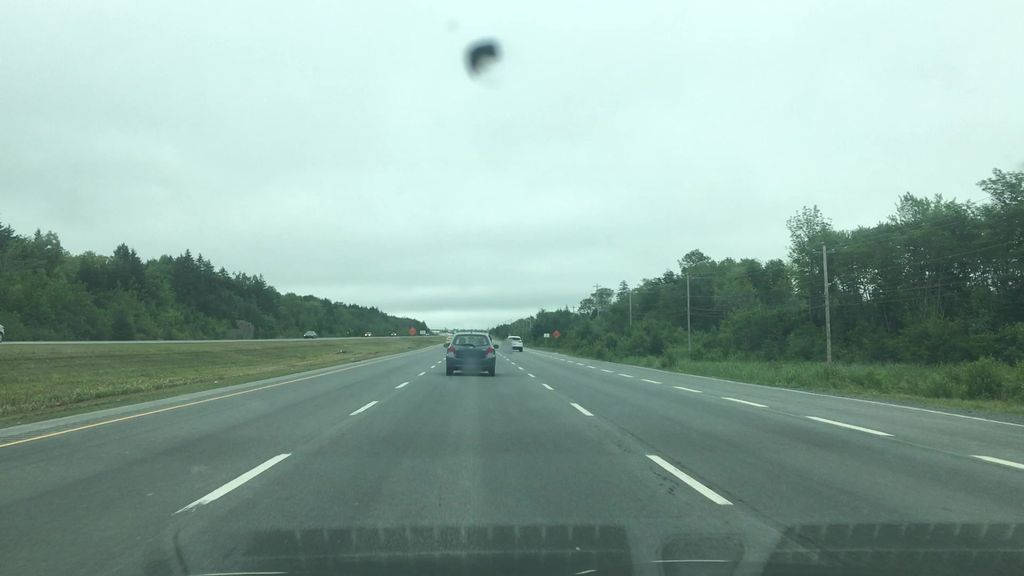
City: halifax